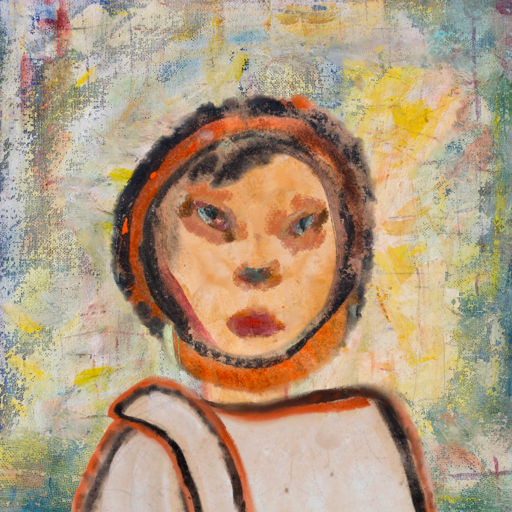
Background: Irani, Head And Neck Front: Childish, Face Front: Boggyland, Bust: Roy_Bahadur, Hair Front: Childish, Head Accessory: Blank, Second Necklace: Blank, Necklace: Blank, Baby: Blank